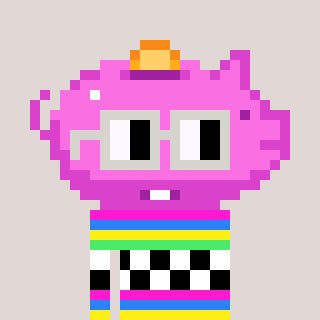
a pixel art character with square light gray glasses, a piggybank-shaped head and a peachy-colored body on a warm background